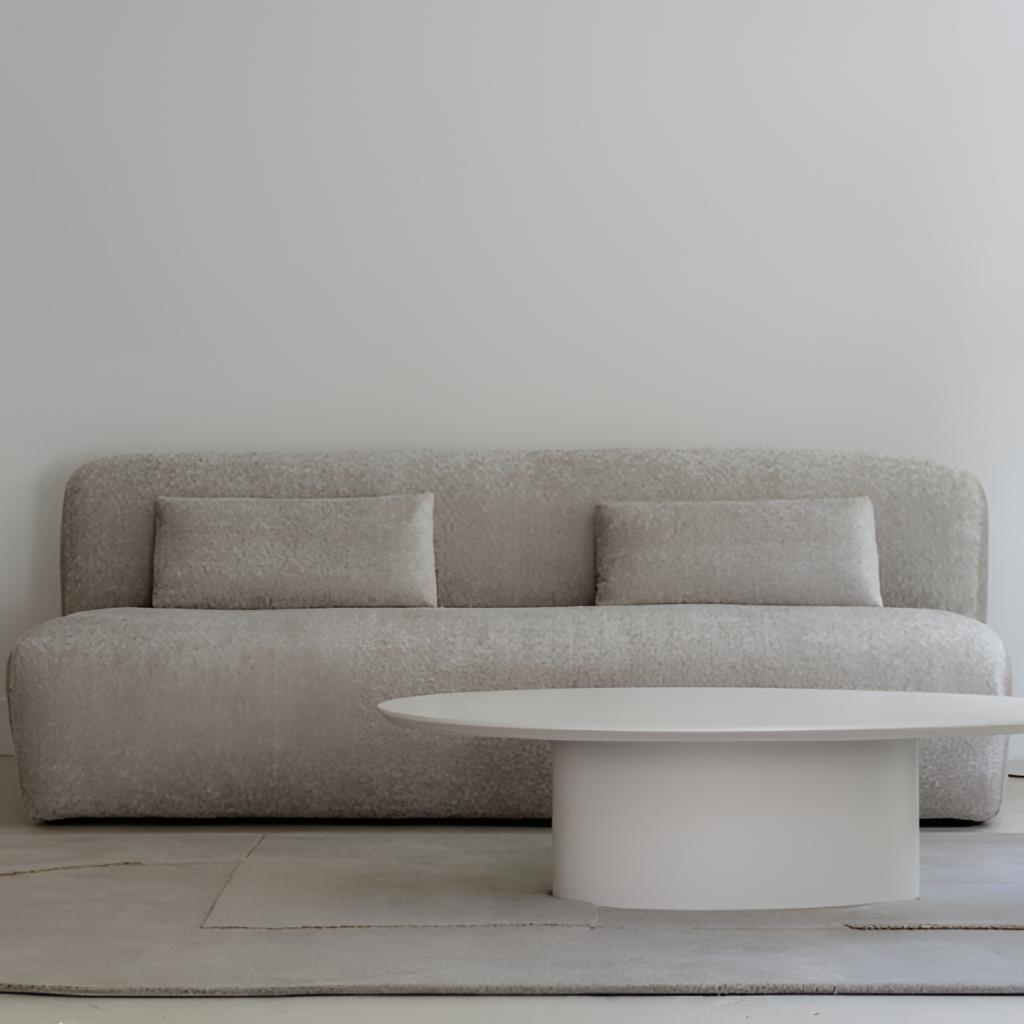
beige fabric sofa, living room, beige carpet flooring, with large square pattern, modern, paint wallpaper, with solid pattern